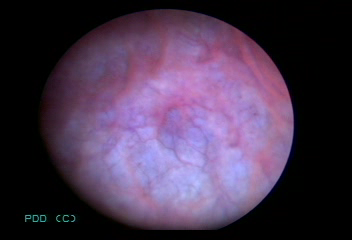
Modality: BLC
Class: Normal mucosa
Bladder cancer association: No